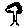
Label: tree